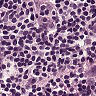
Metastatic tissue present: no